Question: When users fill in a form they also fill in the number of axles. the information gets send to the table: "train_information" when submitted. The row axles is a FK and also gets send in the table "axle".
The table axle looks like this after insert:

Now i want to be able to update the distance (Wich is NULL right now).
I do this by showing the number of axles and make a field box of them:
'''
<tr>
<?php
foreach($show_axle as $axleposition){ ?>
<input type='hidden' name='axle_id' value='<?php echo $axleposition['axle_id']?>'>
<td><input type='text' name='distance' id = "<?php echo $axleposition['axle_id']?>"placeholder="<?php echo $axleposition['axle']?>"></td>
<?php
}
?>
</tr>
'''
As you can see i show it in a form. The form action is:
'''
<form method='POST' action='axle_update.php'>
'''
So when they press submit, they go to axle_update.php wich looks like this:
'''
<?php
?><pre><?php print_r($_POST) ?> </pre> <?php
$update_axle = $database->update_axles();
?>
'''
(The pre is for myself to see what gets send)
This kinda works. becuase when i have for example 12 rows (See image). it only updates the last row. Now this is because the name of the hidden field is the same everywhere. But i don't know how to change that (In the query).
Sorry forgot the update_axles:
'''
function update_axles() {
$sql = "UPDATE axle SET distance = :distance WHERE axle_id = :axle_id";
$sth = $this->pdo->prepare($sql);
$sth->bindParam(':axle_id', $_POST['axle_id'], PDO::PARAM_INT);
$sth->bindParam(":distance", $_POST['distance'], PDO::PARAM_STR);
$sth->execute();
}
'''
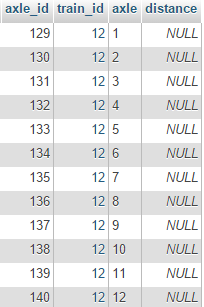
Answer: Your inputs are overwritten every time you add another input.
To solve this, use an input array. As follows;
'''
<tr>
<?php
foreach($show_axle as $axleposition){ ?>
<input type='hidden' name='axle_id[<?php echo $axleposition['axle_id']?>]' value='<?php echo $axleposition['axle_id']?>'>
<td><input type='text' name='distance[<?php echo $axleposition['axle_id']?>]' id = "<?php echo $axleposition['axle_id']?>"placeholder="<?php echo $axleposition['axle']?>"></td>
<?php
}
?>
</tr>
'''
Now, when you POST your form, you will have an associative array.
Now all you have to do is call '$database->update_axles()' in a loop, passing the ID and the values.
'''
foreach($_POST['axle_id'] as $id) {
$update_axle = $database->update_axles($id);
}
'''
And finally, change your method to accept those to parameters, and modify your query.
'''
function update_axles($id) {
$sql = "UPDATE axle SET distance = :distance WHERE axle_id = :axle_id";
$sth = $this->pdo->prepare($sql);
$sth->bindParam(':axle_id', $id, PDO::PARAM_INT);
$sth->bindParam(":distance", $_POST['distance'][$id], PDO::PARAM_STR);
$sth->execute();
}
'''